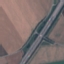
Land use / land cover: Highway